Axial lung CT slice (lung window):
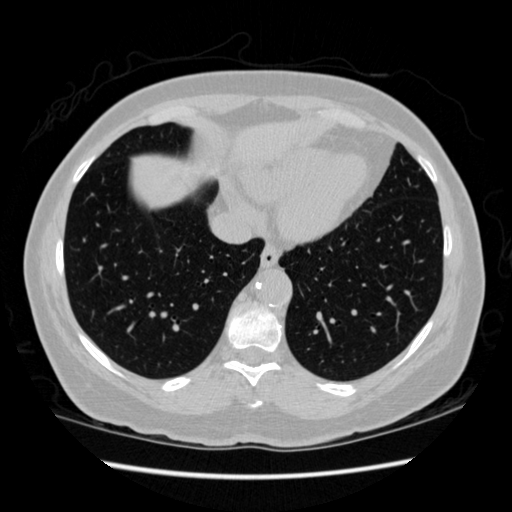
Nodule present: no